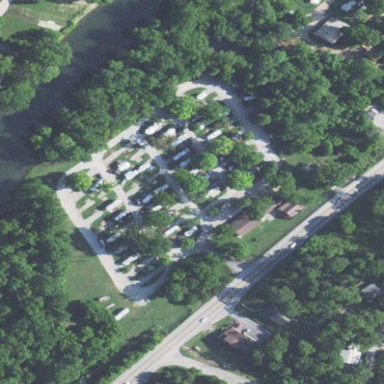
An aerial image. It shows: Campsite designated for tourism.